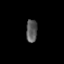
Tissue: prostate
Cell type: Myeloid cells
Senescence score: 0.2257
Nuclear area (px): 248
Mean DAPI intensity: 89.883